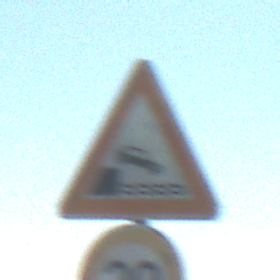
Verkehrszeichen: Ufer
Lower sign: Geschwindigkeit30
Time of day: MorningAfternoon
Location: Outdoor (Special)
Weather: Clear
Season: NotSpecified
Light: Natural